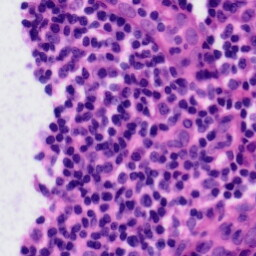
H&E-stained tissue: Tonsil